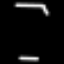
Label: octagon